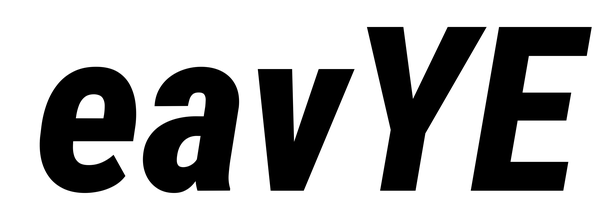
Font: Roboto-Italic_Condensed_ExtraBold_Italic